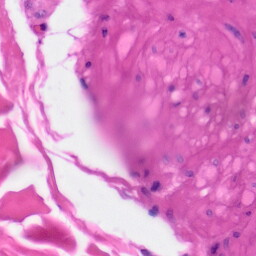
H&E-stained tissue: Skin